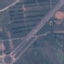
Land use / land cover: Highway